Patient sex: M
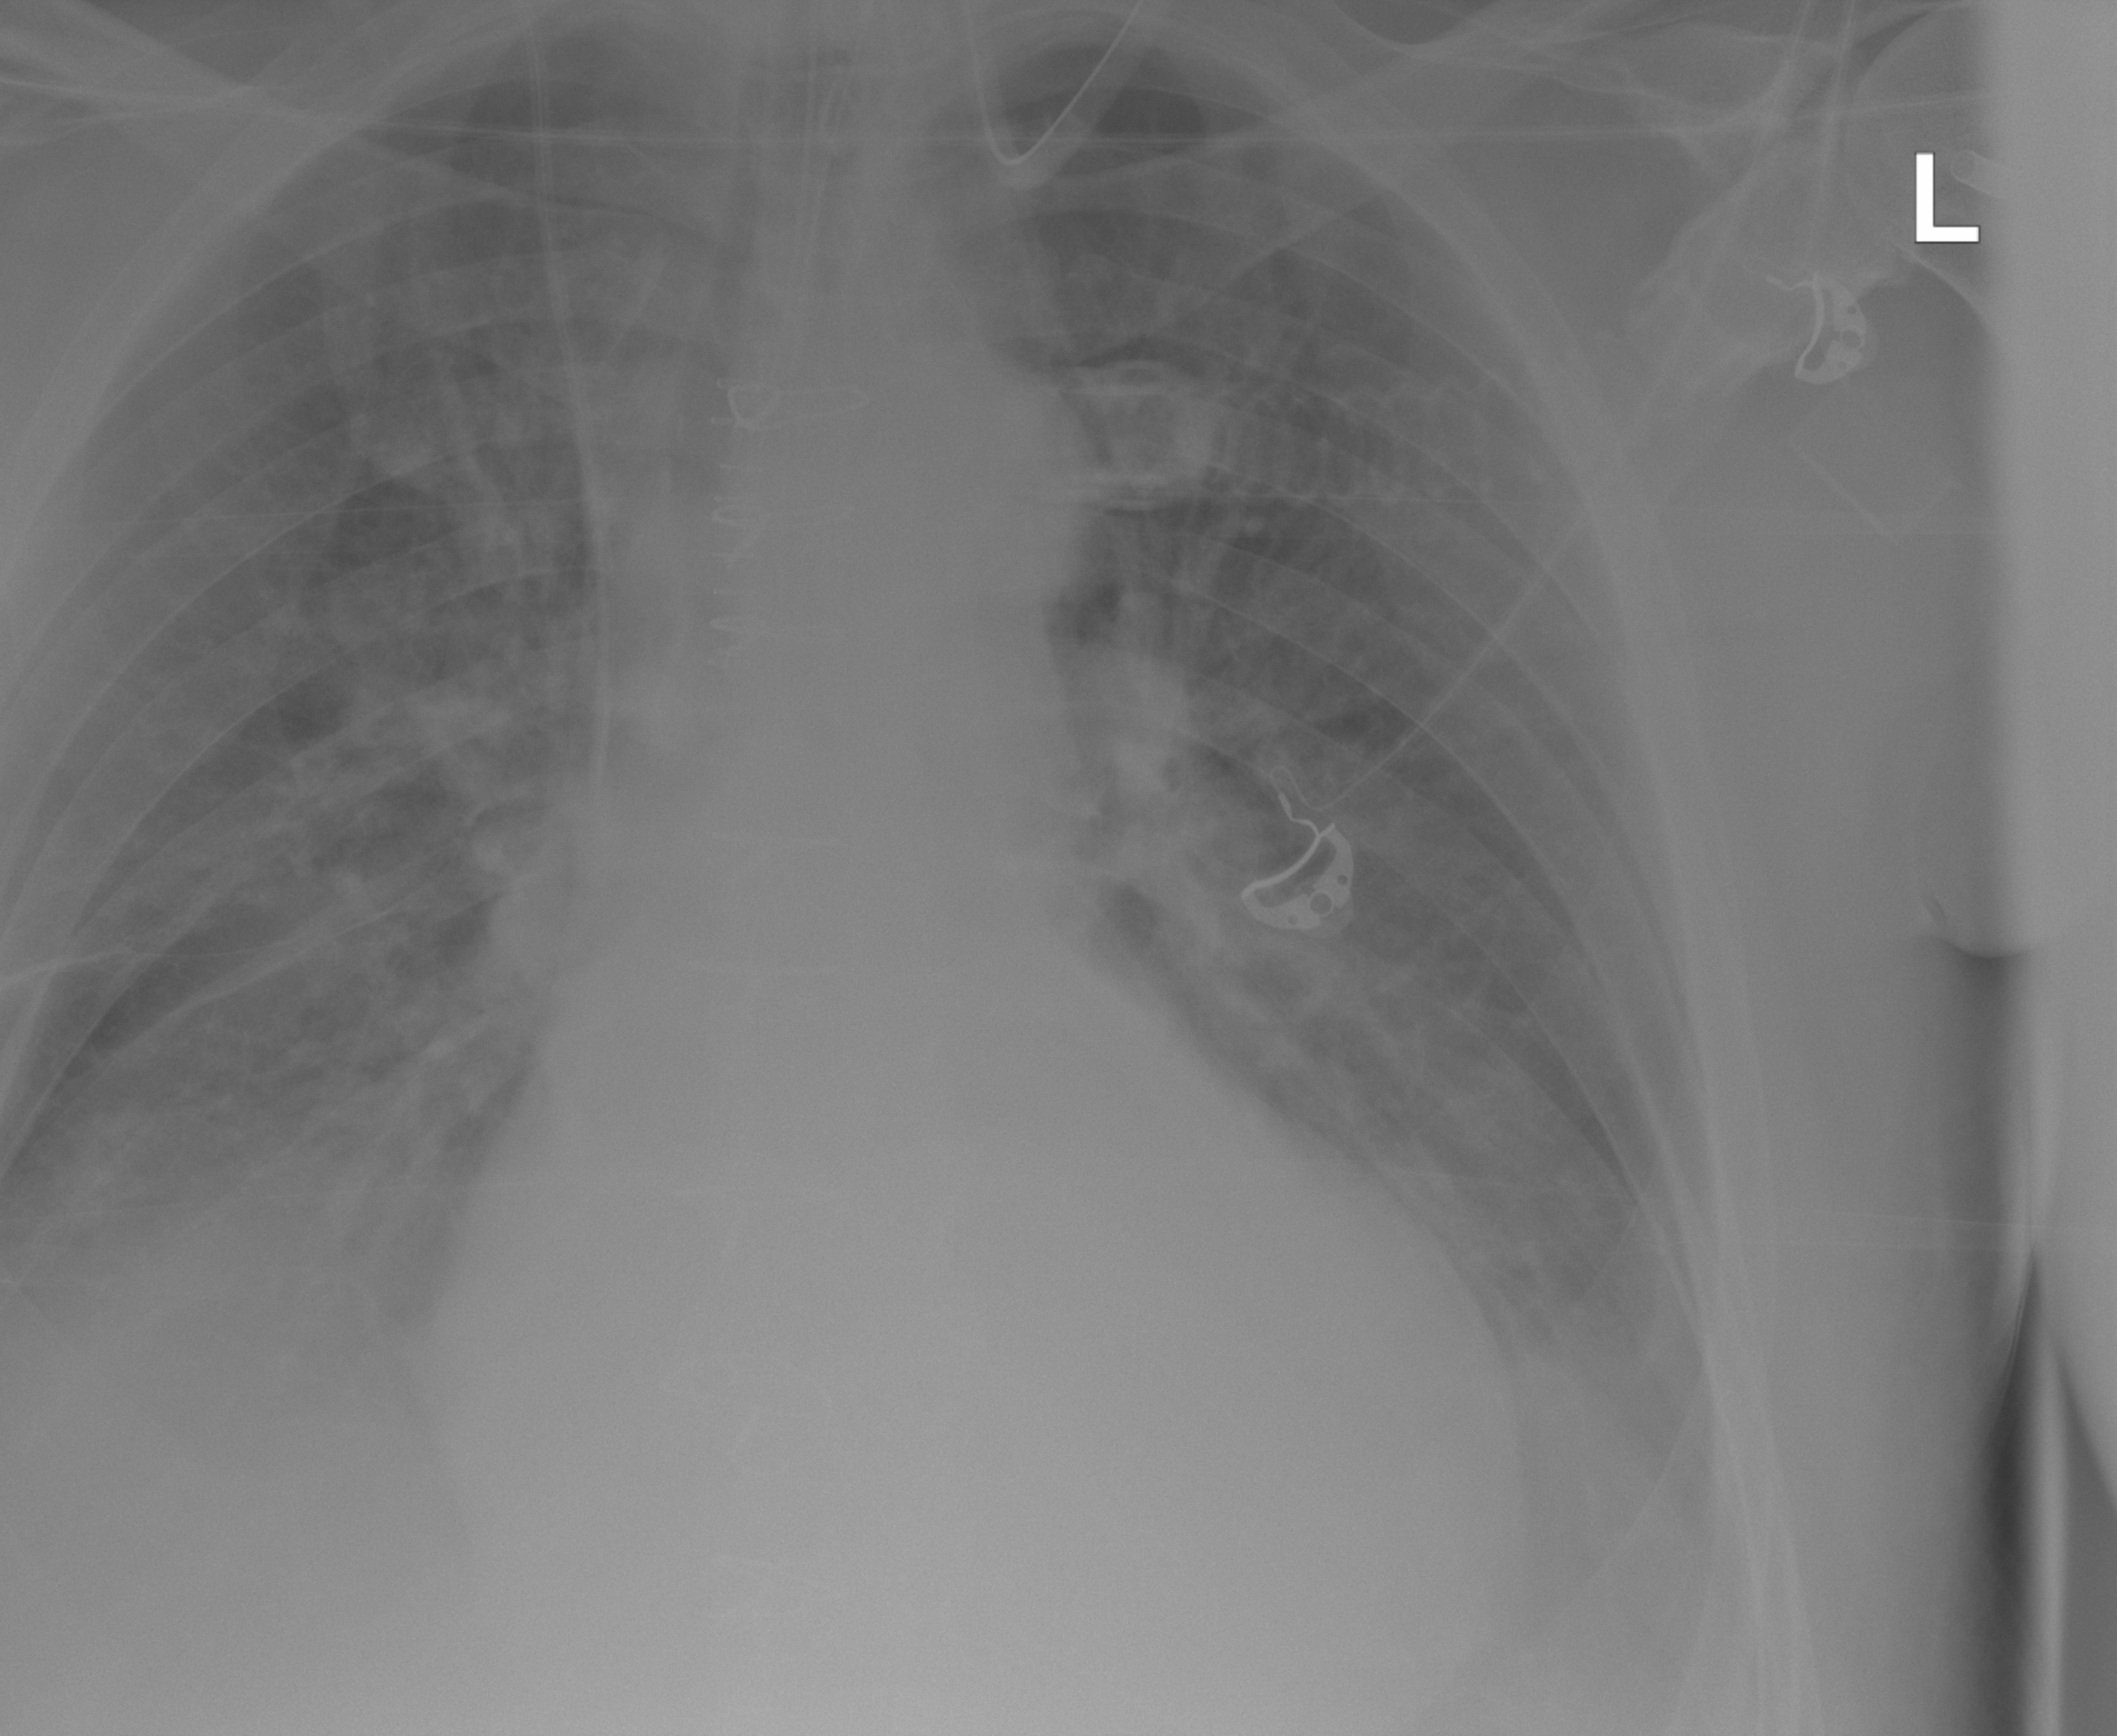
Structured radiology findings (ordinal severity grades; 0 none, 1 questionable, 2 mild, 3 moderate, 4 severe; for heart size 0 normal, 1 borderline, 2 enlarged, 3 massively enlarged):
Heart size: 2
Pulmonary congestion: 2
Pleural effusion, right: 2
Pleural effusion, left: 2
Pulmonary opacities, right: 1
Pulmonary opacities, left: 0
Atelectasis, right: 2
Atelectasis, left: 2